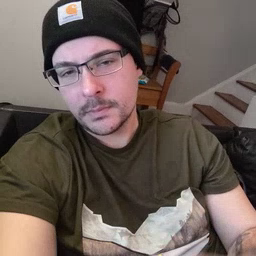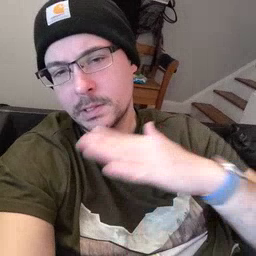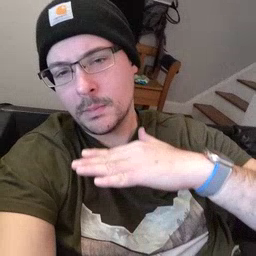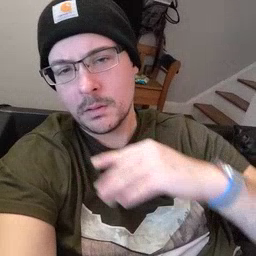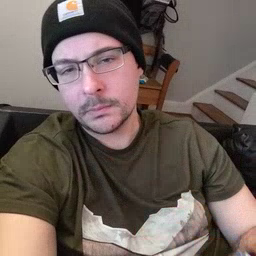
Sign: table